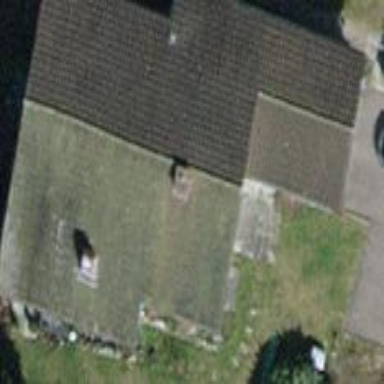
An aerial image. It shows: Building with tiled roof.